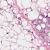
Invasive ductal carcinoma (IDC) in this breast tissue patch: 0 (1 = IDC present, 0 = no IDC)